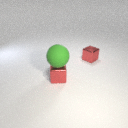
small red metal cube below large green rubber sphere